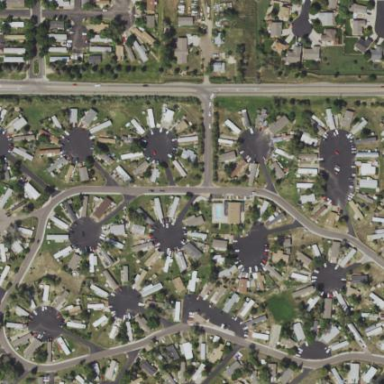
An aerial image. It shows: Mobile residential area.